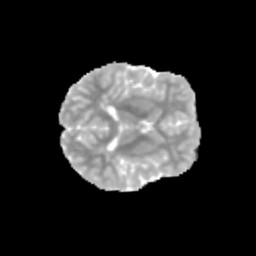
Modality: MD
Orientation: axial
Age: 9
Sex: male
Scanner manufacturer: siemens
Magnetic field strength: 3 T
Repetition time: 3.8 s
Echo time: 0.07 s